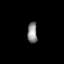
Tissue: skin
Cell type: Epithelial cells
Senescence score: 0.1792
Nuclear area (px): 201
Mean DAPI intensity: 138.279